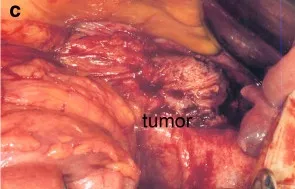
Intraoperative findings. When we raised the ileocecal region, a tumor was found to be fixed to the right ureter (c).
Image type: medical_photograph (other_medical_photograph)